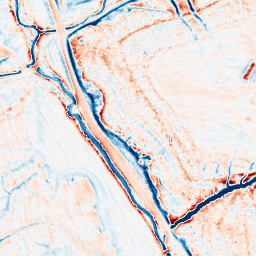
Category: edge_preserving
Decomposition family: anisotropic_diffusion
Decomposition parameters: iterations: 50
kappa: 10
gamma: 0.1
Upsampling method: bicubic
Upsampling parameters: scale: 8
Upsampling scale: 8